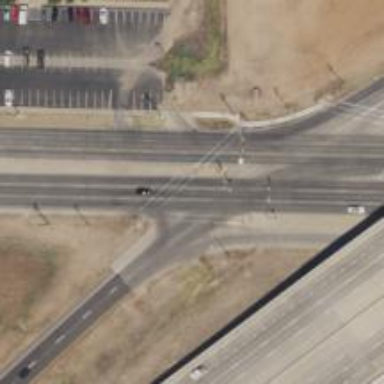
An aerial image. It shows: Secondary link road.